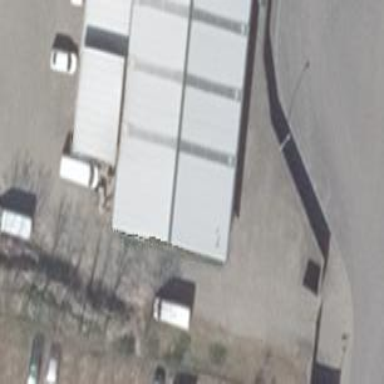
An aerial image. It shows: Commercial building.